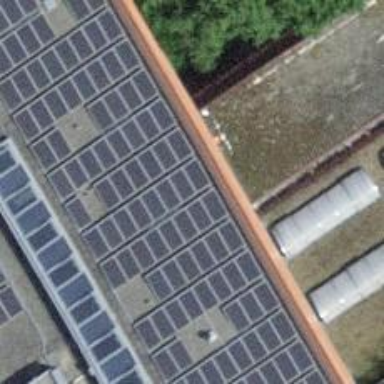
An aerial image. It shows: Solar photovoltaic panel generator.